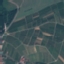
Label: PermanentCrop